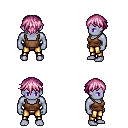
a pixel art fantasy rpg character, male body template, dark elf, purple skin, brown pirate shirt, gold greaves, pink short bangs hairstyle, four views (front, back, left, right), 2x2 character sprite sheet, small pixel art, hard edges, no anti-aliasing